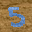
Label: 5